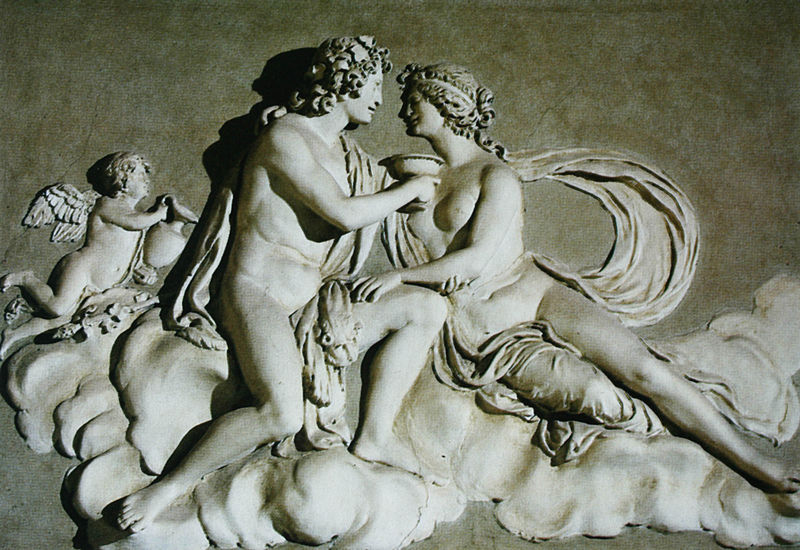
Titel: Parnass-Saal, Supraporte mit Apollo und Daphne
Standort: Mailand
Institution: Villa Reale
Schlagwörter: akt, flügel, hand, himmel, mann, nackt, schatten, umhang, weiß, wolken, akte, grün, sitzen, bewegung, braun, brust, busen, frau, hell, kleid, licht, marmor, nase, profil, schal, schleier, tuch, wolke, profile, trinken, arm, arme, schale, stein, wind, auge, haare, kelch, tücher, gewänder, kind, paar, lippen, locken, fliegen, amphore, engel, kanne, krug, putto, skulptur, beine, fell, lächeln, relief, bein, liebe, liegen, italien, haarband, dekoration, stuck, bauch, bildhauerei, faltenwurf, plastik, foto, becher, katze, gefäß, vulkan, flug, schweben, schönheit, kranz, mythologie, zuneigung, liebespaar, götter, mythos, eros, antikisierend, venus, weinlaub, blickkontakt, löwe, fresko, pokal, ansehen, merkur, bänder, amor, herkules, apollo, cupido, römisch, heroen, hochrelief, zuwendung, bauschen, trank, ampore, freau, halbrelief, antiike, heros, kkörper, zaubertrank